Interaction volume radius: 10 \u00c5
Interaction volume height: 25 \u00c5
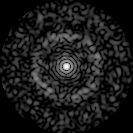
Disorder parameter: 0.8179